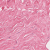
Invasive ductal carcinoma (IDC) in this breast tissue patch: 0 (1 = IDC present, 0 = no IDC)